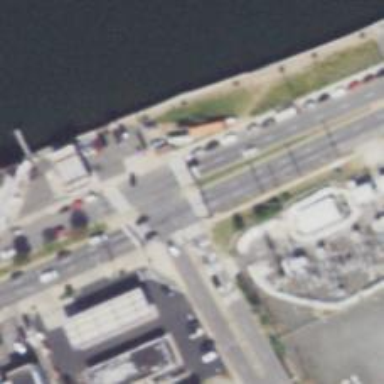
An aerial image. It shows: Footway located on traffic island.